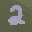
Label: 2